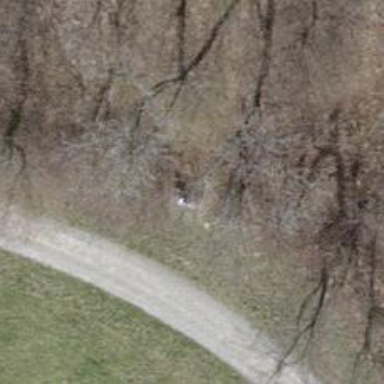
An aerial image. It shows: Brown bench.